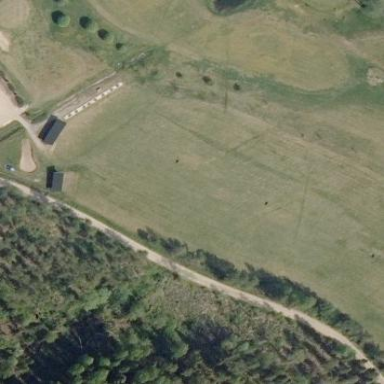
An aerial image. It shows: Driving range for golf on grass.